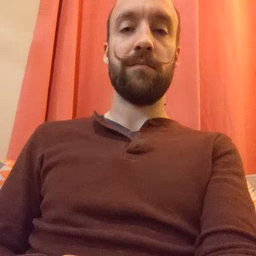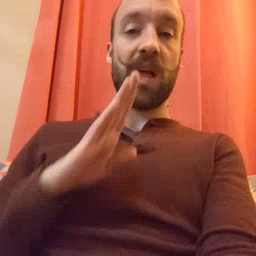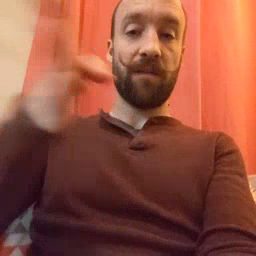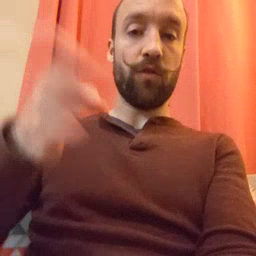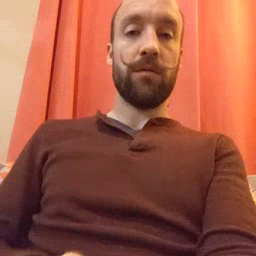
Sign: after